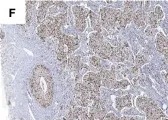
Ki-67.
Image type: pathology (immunostaining)